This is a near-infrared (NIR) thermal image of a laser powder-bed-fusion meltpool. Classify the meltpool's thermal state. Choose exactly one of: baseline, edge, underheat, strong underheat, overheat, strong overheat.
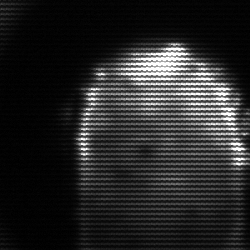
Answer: baseline